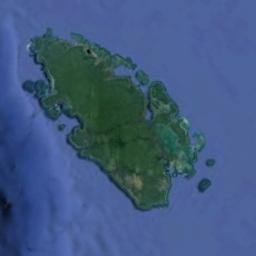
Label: island